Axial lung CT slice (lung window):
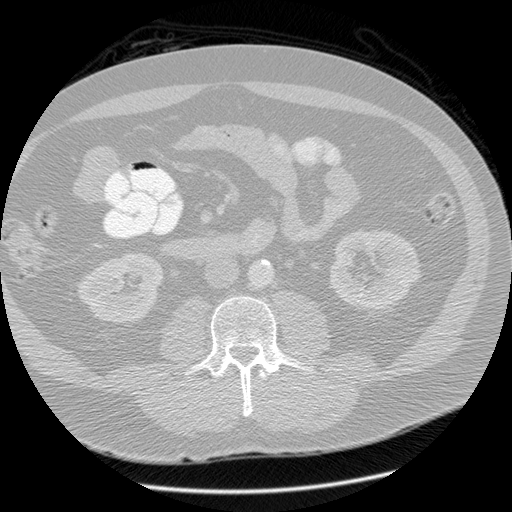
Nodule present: no